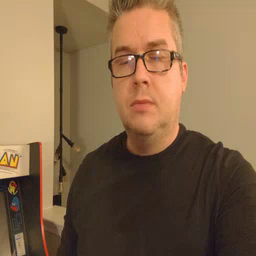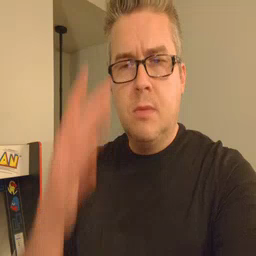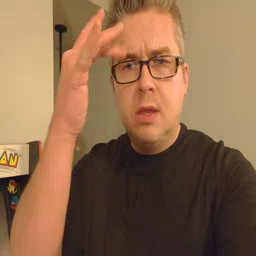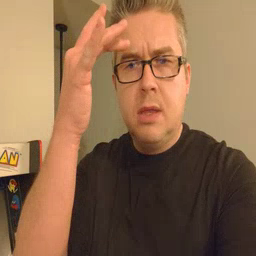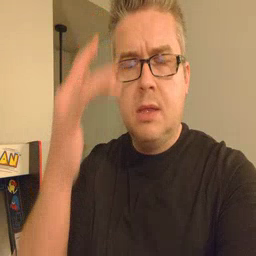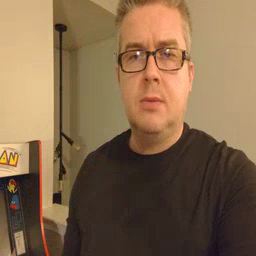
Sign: why